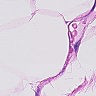
Metastatic tissue present: no